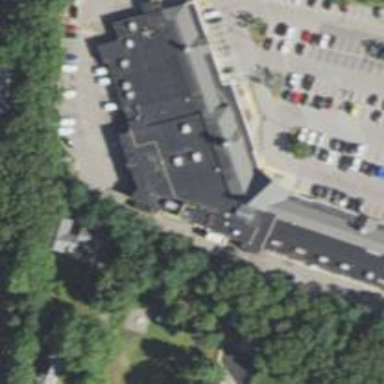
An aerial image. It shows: Supermarket.